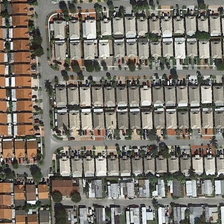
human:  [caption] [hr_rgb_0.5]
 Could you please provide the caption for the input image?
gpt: many orderly buildings and some green trees are in a dense residential area .

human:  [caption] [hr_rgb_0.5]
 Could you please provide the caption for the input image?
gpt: the residential buildings on both sides of the road are in good order .

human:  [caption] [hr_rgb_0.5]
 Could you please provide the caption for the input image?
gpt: many orderly buildings and some green trees are in a dense residential area .

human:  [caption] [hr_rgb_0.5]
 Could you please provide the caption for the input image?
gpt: residential buildings are neatly arranged in different colors .

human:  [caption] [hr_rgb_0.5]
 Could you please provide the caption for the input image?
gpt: the residential buildings on both sides of the road are in good order .